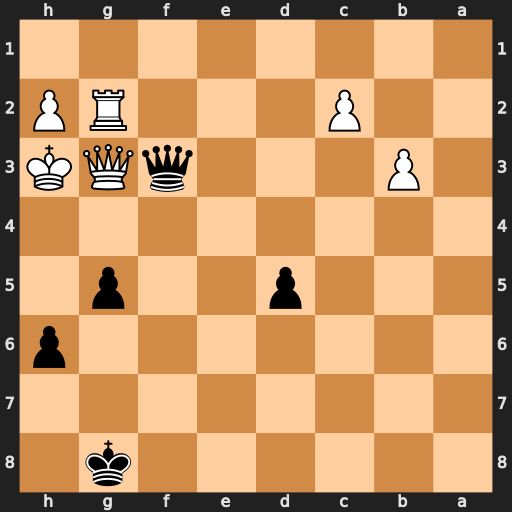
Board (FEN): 6k1/8/7p/3p2p1/8/1P3qQK/2P3RP/8
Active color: b
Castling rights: -
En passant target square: -
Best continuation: Qh5+ Qh4 Qxh4#